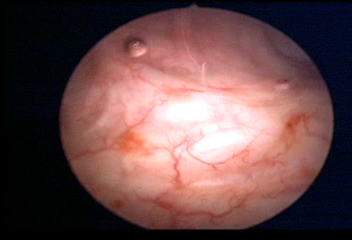
Modality: WLC
Class: Normal mucosa
Bladder cancer association: No